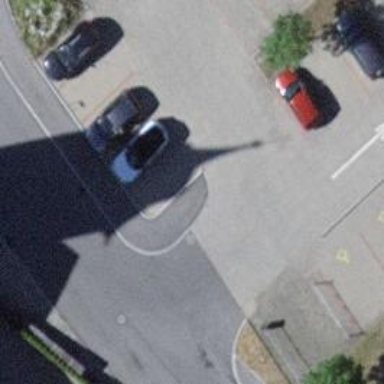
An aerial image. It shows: Kerb serving as barrier.